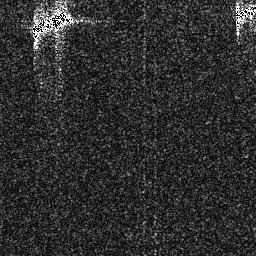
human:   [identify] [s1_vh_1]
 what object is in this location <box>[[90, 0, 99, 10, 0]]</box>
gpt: <ref>1 medium ship at the top right</ref>

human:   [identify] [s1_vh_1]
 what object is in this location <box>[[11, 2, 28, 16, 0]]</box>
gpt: <ref>1 medium ship at the top left</ref>